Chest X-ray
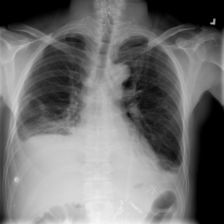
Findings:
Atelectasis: negative
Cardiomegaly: negative
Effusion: positive
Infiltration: positive
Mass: negative
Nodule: negative
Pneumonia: negative
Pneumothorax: negative
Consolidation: negative
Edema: negative
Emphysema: negative
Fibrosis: negative
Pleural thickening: negative
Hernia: negative